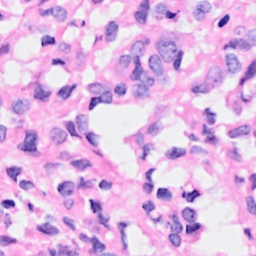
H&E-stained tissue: Breast